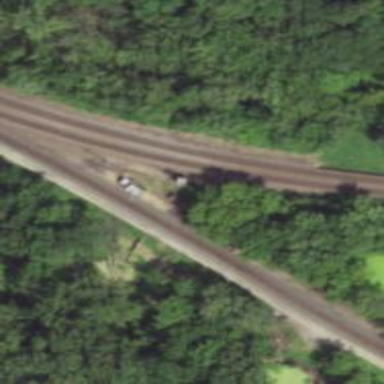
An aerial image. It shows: Junction on the railway.